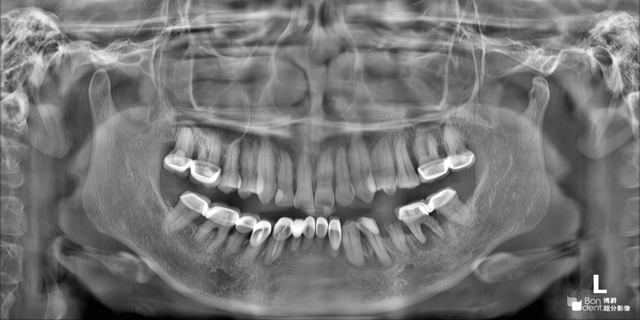
adult